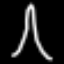
Label: The Eiffel Tower